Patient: sex F, age 62
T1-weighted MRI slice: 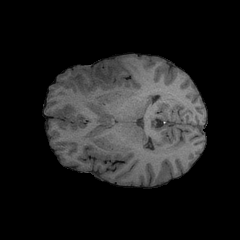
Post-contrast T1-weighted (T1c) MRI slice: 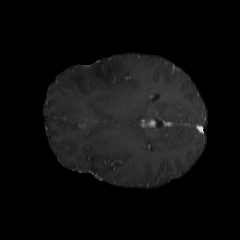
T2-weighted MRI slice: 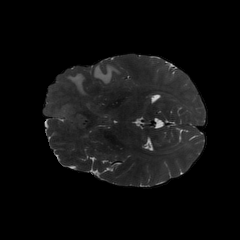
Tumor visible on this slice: yes
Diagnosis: Glioblastoma, IDH-wildtype
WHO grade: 4